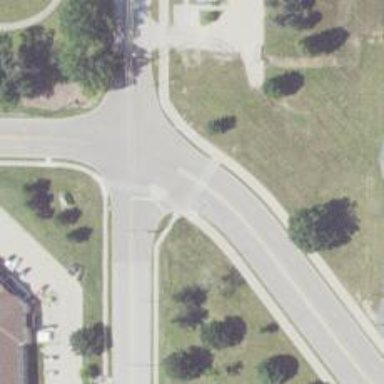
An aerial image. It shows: Marked path crossing.